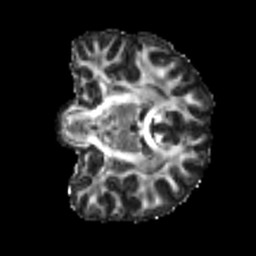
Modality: FA
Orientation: coronal
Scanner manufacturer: siemens
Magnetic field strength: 3 T
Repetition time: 4 s
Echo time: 0.0594 s